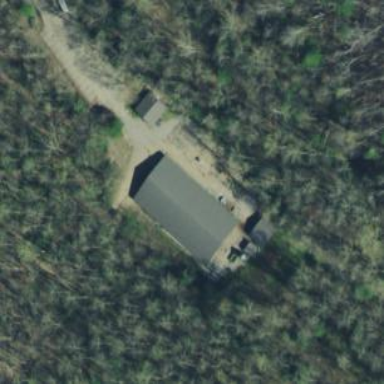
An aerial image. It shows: Barn.